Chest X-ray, PA view. Patient: 28 years old, sex M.
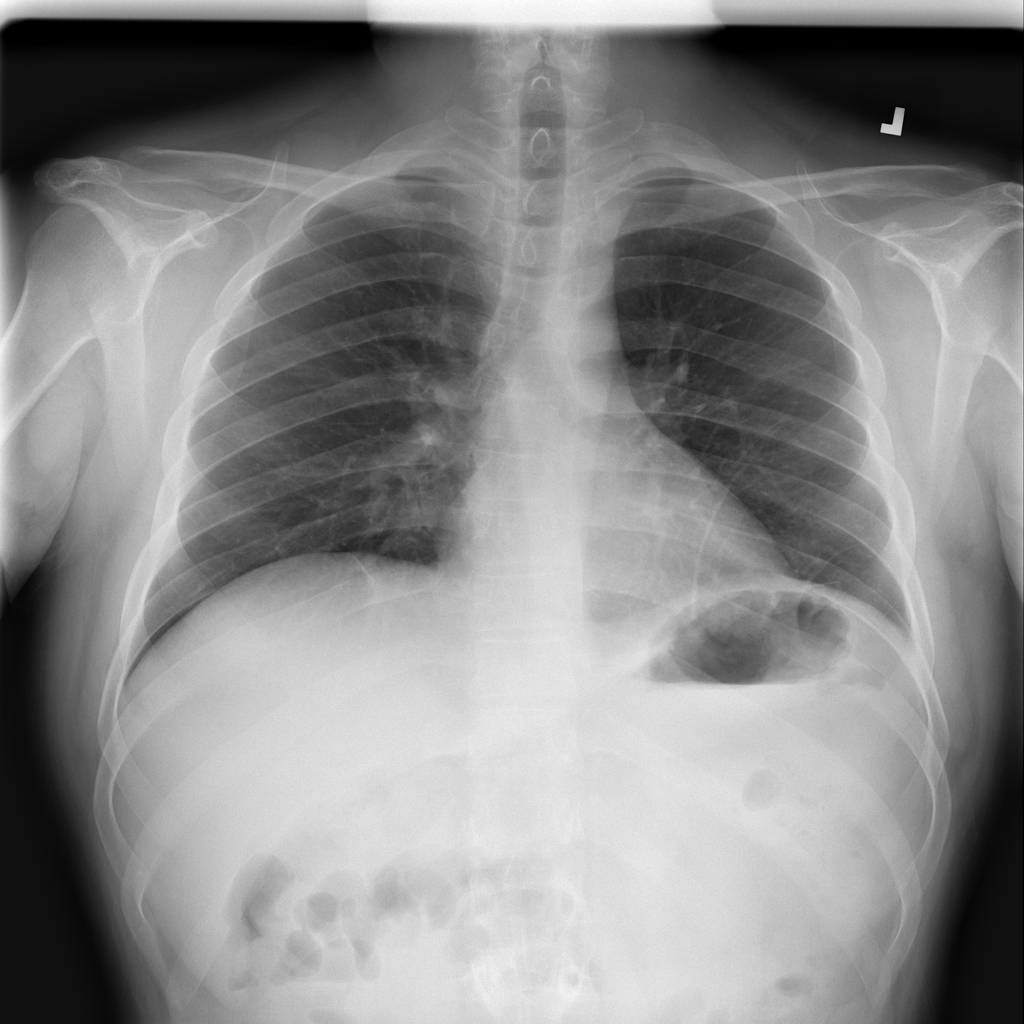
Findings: Atelectasis